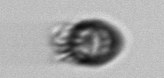
Label: Ciliophora